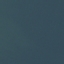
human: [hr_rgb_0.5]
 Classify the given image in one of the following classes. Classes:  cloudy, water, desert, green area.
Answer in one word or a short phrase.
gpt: water